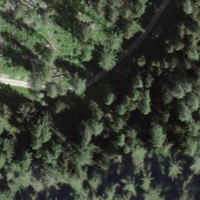
EUNIS habitat code: 43
Species observed at this site:
Corvus corax
Accipiter nisus
Periparus ater